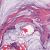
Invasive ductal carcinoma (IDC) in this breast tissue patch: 0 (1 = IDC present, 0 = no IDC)